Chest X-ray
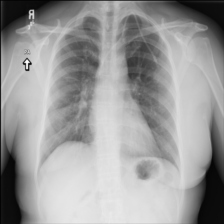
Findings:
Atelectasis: negative
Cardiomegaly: negative
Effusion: negative
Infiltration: positive
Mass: negative
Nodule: negative
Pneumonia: negative
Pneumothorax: negative
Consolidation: negative
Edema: negative
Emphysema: negative
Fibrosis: negative
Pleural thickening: positive
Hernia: negative